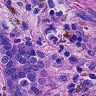
Metastatic tissue present: yes